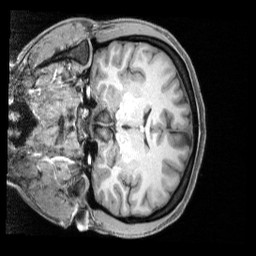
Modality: T1w
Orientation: coronal
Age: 28
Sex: female
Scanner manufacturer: siemens
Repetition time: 2.4 s
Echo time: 0.00231 s